Aerial crown-view tile of a tropical tree (Barro Colorado Island, Panama), acquired 20250414:
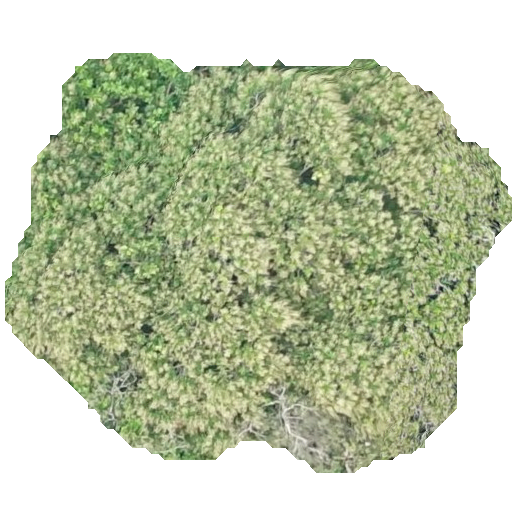
Species: Anacardium excelsum
GBIF accepted scientific name: Anacardium excelsum
Crown area: 240.495 m²